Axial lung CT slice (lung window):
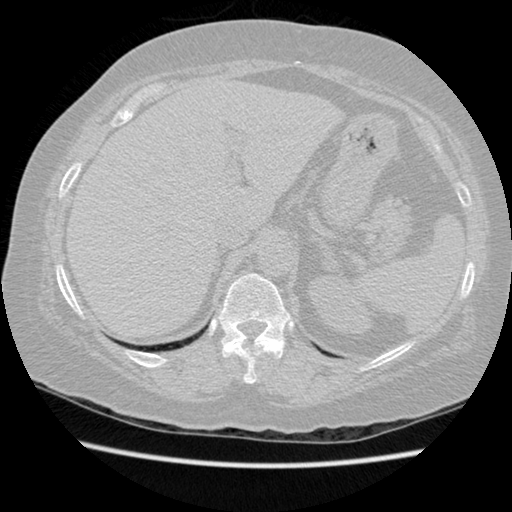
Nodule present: no